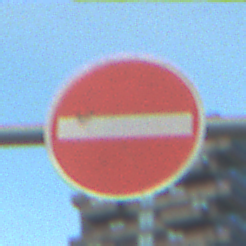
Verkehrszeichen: VerbotDerEinfahrt
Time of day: MorningAfternoon
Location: Outdoor (Urban)
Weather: PartlyCloudy
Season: NotSpecified
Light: Natural